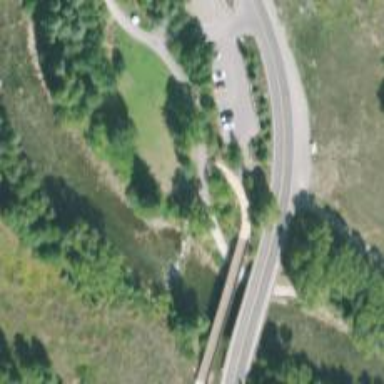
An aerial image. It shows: Bridge for cycleway.